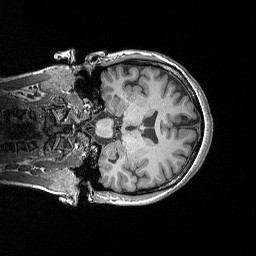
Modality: T1w
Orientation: coronal
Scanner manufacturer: siemens
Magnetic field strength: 3 T
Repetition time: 2.3 s
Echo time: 0.00298 s